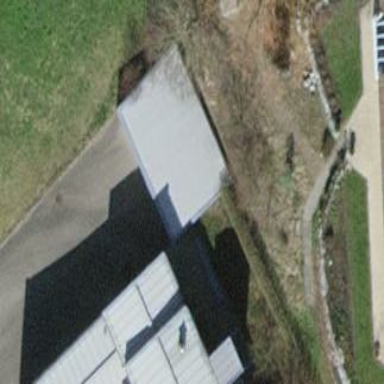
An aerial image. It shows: Garage.